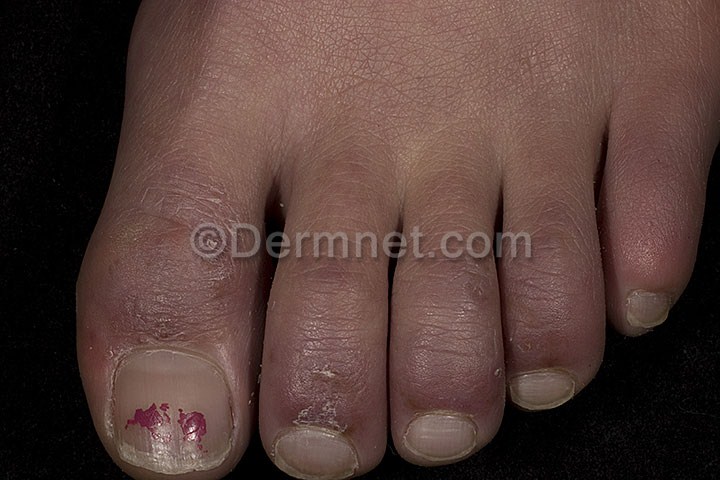
Disease: Lupus and other Connective Tissue diseases